Question: How do you reference the 'drawable' for the 'home as up' icon?

I am trying to add this 'drawable' in a custom 'XML layout'. I do not want to change the icon displayed in the 'ActionBar', but rather use the 'drawable' for something completely different
Tips on how to go about finding it without searching through every item are appreciated!
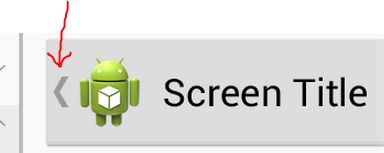
Answer: This image is named as 'ic_ab_back_holo_dark_am.png'

or 'ic_ab_back_holo_light_am.png'

---
These images are at 'sdk/platforms/version/data/res/drawable-versions' where version must be 11 or later.
like
'sdk/platforms/android-19/data/res/drawable-hdpi'. You can find all images from there with there actual name.